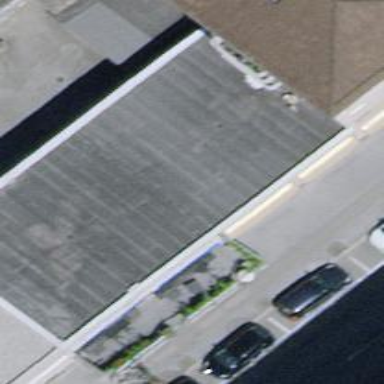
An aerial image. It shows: Cafe.